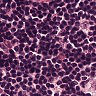
Metastatic tissue present: no